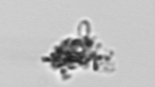
Label: detritus